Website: bh-photo
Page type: customer-info-address
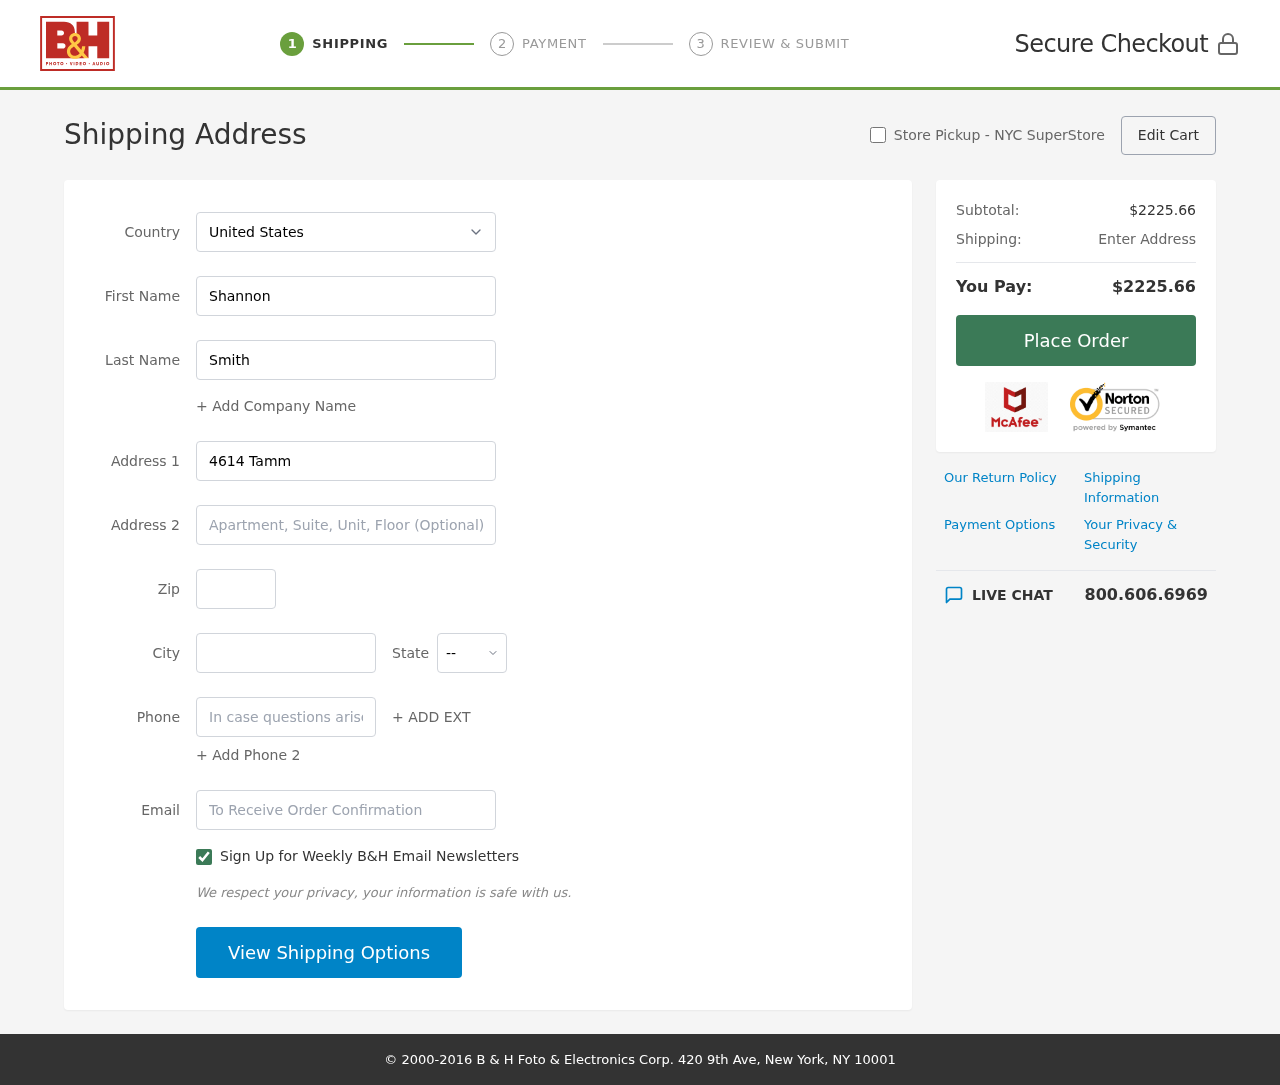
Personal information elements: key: PII_CITY
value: Herreratown
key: PII_COUNTRY
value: United States
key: PII_EMAIL
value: shannon_smith@hotmail.com
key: PII_FIRSTNAME
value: Shannon
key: PII_LASTNAME
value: Smith
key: PII_PHONE
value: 8033919031
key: PII_POSTCODE
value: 57224
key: PII_STATE_ABBR
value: TX
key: PII_STREET
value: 4614 Tammy Views
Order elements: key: ORDER_SUBTOTAL
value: $2225.66
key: ORDER_TOTAL
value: $2225.66